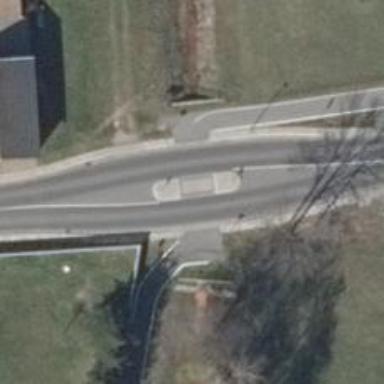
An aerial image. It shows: Traffic calming island.